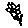
Label: flower